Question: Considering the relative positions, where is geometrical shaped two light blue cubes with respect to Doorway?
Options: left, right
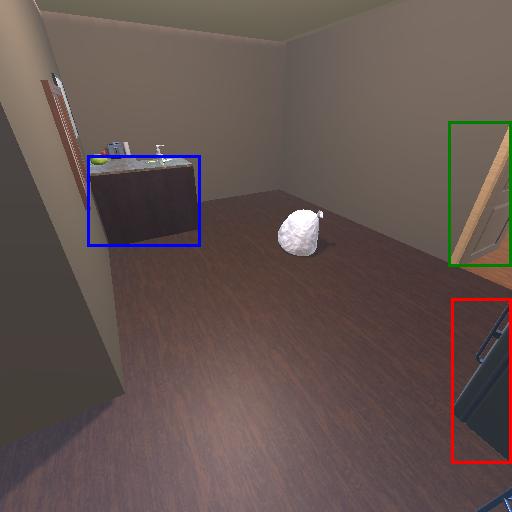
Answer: left